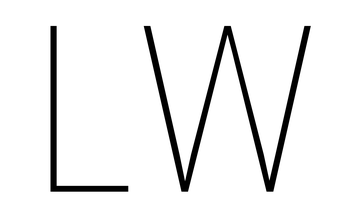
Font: Roboto_Condensed_Thin